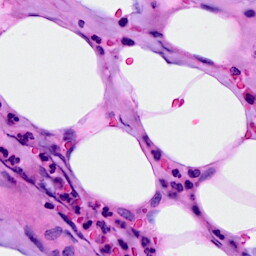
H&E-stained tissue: Breast